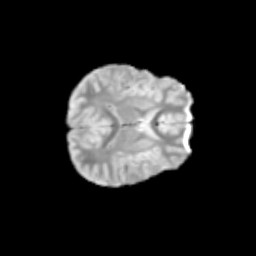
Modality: T2w
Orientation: axial
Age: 12
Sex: female
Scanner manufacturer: siemens
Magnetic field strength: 3 T
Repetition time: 3.8 s
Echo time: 0.07 s